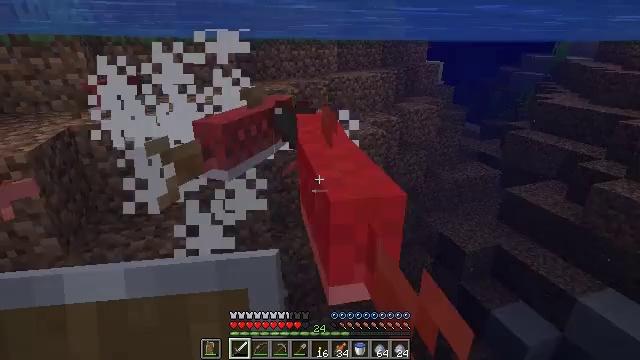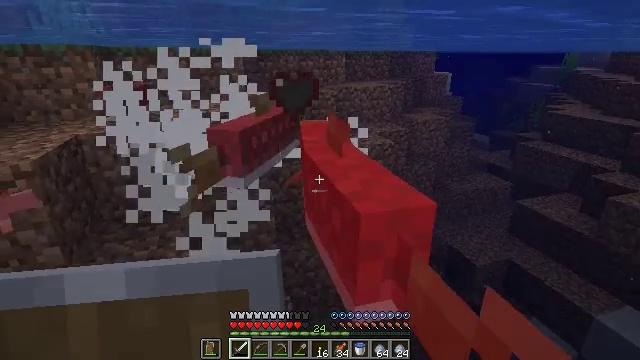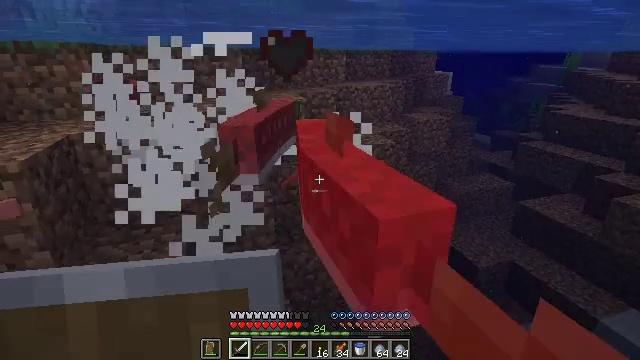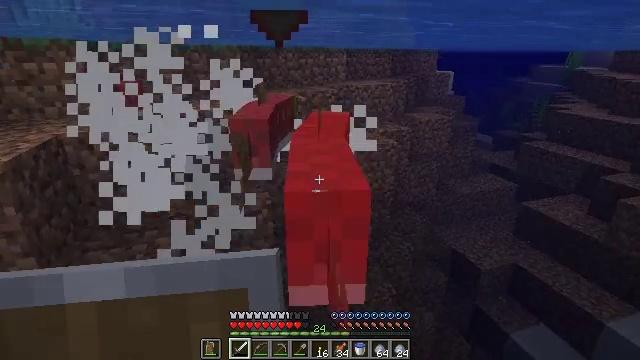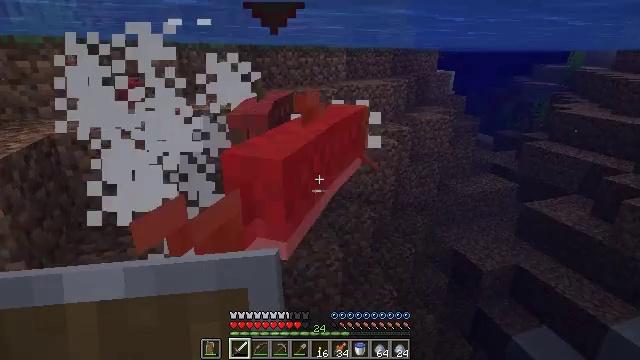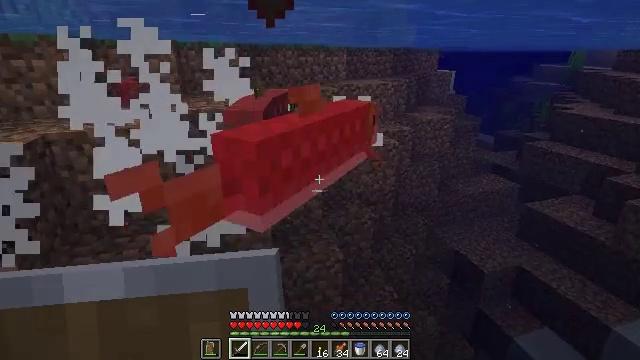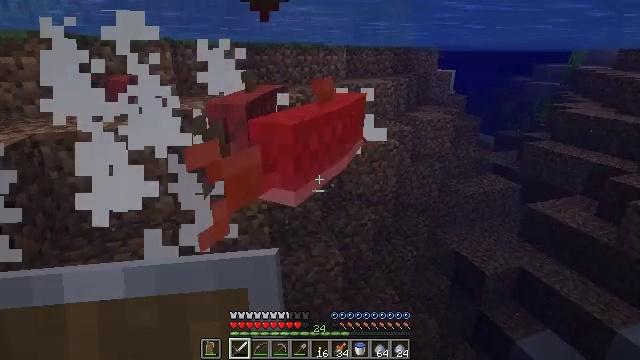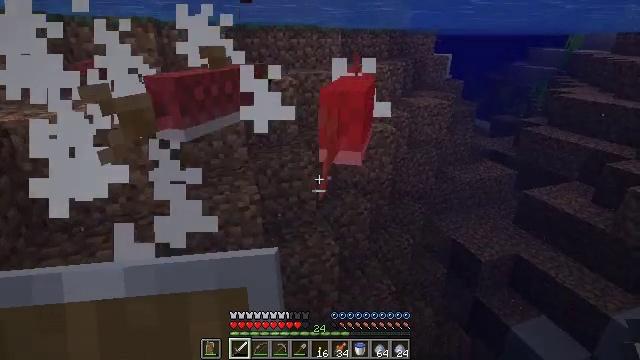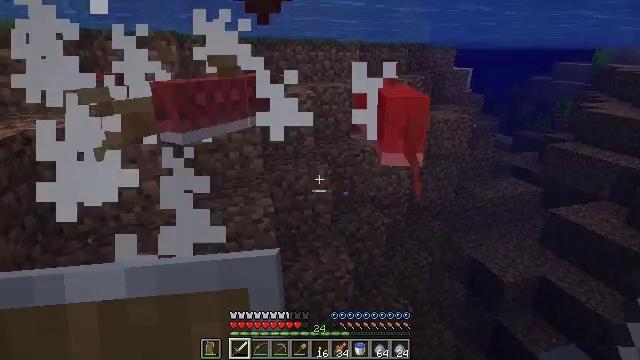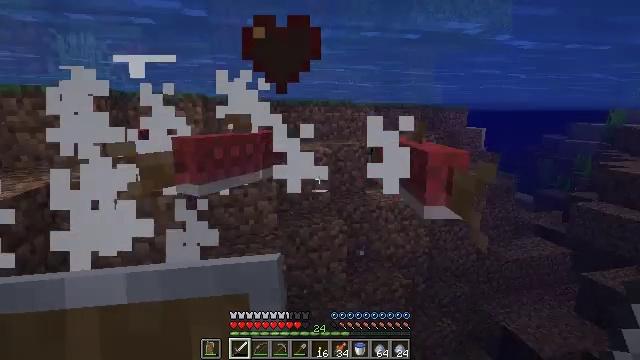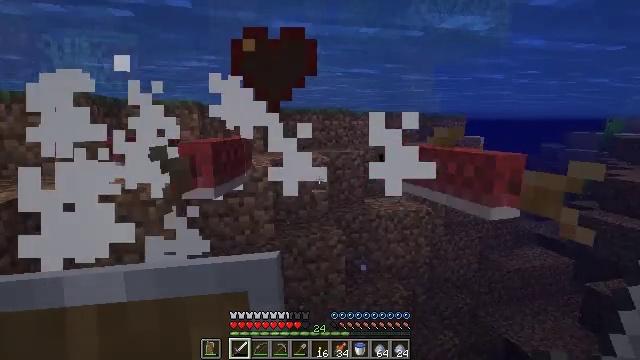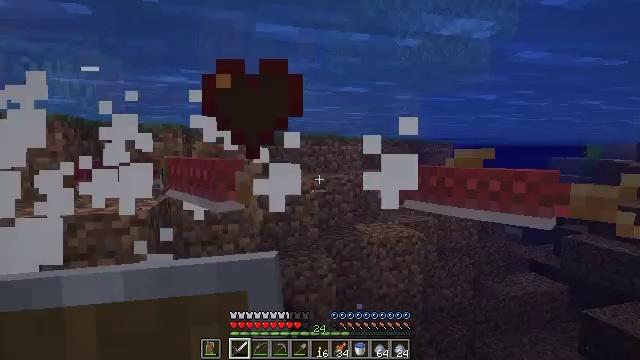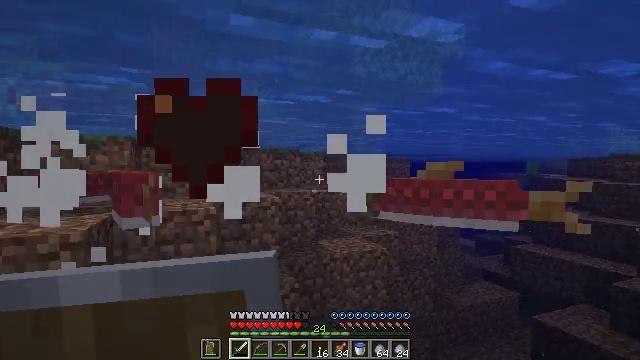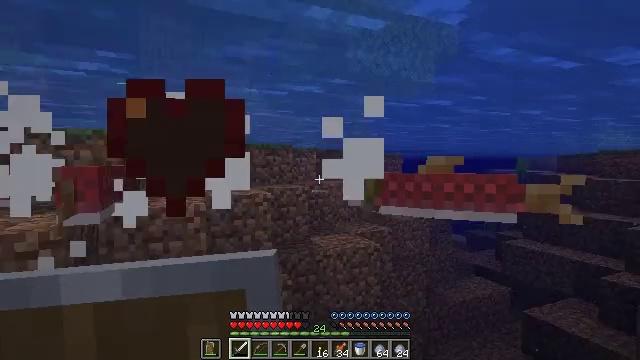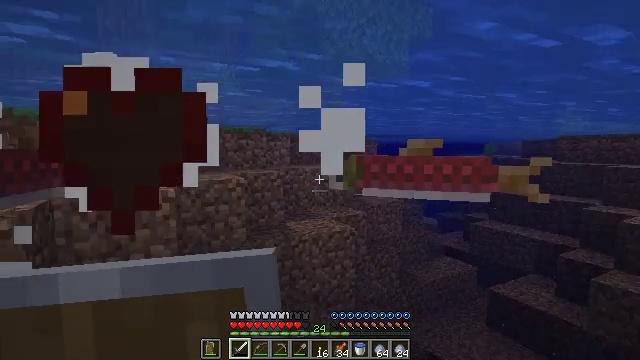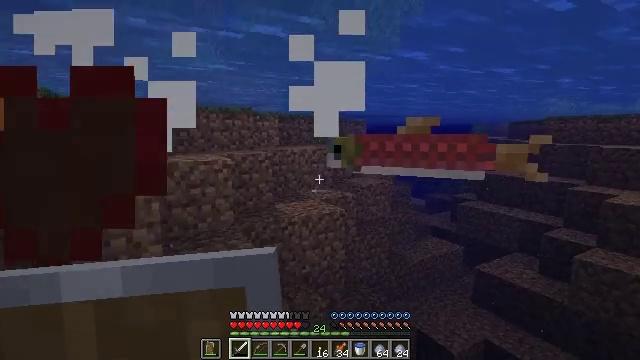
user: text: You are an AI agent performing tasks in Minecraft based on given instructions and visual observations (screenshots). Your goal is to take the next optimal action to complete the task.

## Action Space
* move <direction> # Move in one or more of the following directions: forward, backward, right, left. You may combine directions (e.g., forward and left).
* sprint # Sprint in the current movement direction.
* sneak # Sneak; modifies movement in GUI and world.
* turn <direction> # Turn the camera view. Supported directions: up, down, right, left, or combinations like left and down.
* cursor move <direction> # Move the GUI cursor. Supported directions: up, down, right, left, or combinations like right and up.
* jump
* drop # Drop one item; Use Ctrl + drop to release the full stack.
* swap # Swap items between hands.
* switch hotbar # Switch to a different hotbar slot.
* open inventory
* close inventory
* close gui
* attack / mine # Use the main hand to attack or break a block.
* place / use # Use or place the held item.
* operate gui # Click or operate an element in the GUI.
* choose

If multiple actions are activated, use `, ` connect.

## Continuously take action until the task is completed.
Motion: motion action
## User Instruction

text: Hunt fish.
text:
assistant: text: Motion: move forward, turn left and up, attack / mine
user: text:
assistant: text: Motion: move forward, attack / mine
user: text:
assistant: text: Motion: move forward, attack / mine
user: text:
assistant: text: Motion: move forward
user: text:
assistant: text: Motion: move forward
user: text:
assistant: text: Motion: move forward
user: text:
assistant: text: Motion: move forward, turn right and down
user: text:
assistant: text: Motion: move forward, turn left and up
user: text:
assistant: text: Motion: move forward, turn left and up
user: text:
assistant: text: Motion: move forward, turn up, attack / mine
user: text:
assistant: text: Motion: move forward, turn right and up, attack / mine
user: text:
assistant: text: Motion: move forward, turn right and up
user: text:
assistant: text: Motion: move forward, turn right, attack / mine
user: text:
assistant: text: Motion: move forward, turn right and down, attack / mine
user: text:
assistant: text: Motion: move forward, turn right and down, attack / mine
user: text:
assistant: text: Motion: move forward, attack / mine
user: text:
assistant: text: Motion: move forward, turn right and down
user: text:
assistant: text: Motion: move forward, turn right, attack / mine
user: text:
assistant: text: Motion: move forward, turn right and up, attack / mine
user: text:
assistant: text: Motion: move forward, turn right and up
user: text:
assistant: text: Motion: move forward, turn right and up
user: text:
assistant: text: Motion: move forward
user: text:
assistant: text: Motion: move forward, turn left
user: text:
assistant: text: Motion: move forward, attack / mine
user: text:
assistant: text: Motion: move forward, turn left, attack / mine
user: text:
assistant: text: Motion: move forward, turn left and down, attack / mine
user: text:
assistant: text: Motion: move forward, attack / mine
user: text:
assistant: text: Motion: move forward, attack / mine
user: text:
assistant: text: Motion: move forward, attack / mine
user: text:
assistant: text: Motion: move forward, attack / mine